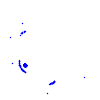
Particle: pion